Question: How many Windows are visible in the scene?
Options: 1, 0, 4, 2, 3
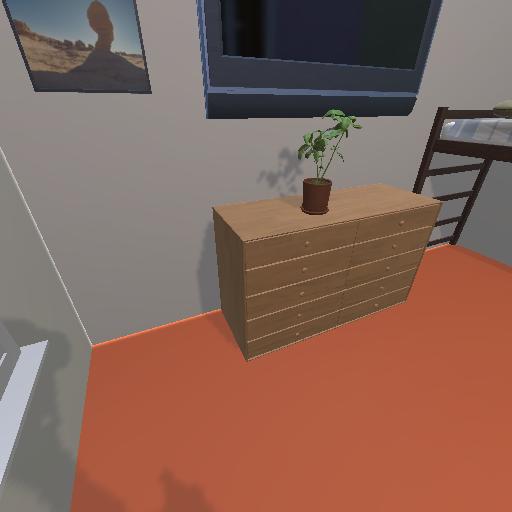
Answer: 1